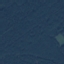
Label: Forest